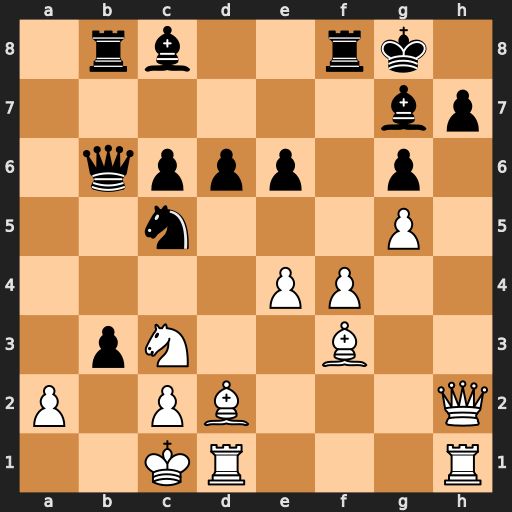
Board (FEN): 1rb2rk1/6bp/1qppp1p1/2n3P1/4PP2/1pN2B2/P1PB3Q/2KR3R
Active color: w
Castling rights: -
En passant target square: -
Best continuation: Qxh7+ Kf7 Nb5 Qxb5 Bc3